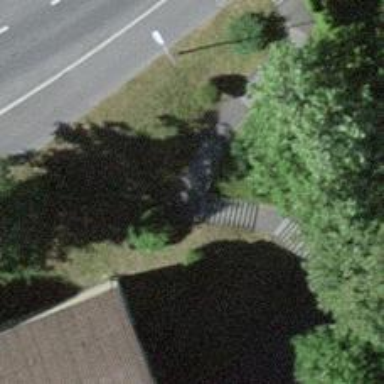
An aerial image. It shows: Road with steps.